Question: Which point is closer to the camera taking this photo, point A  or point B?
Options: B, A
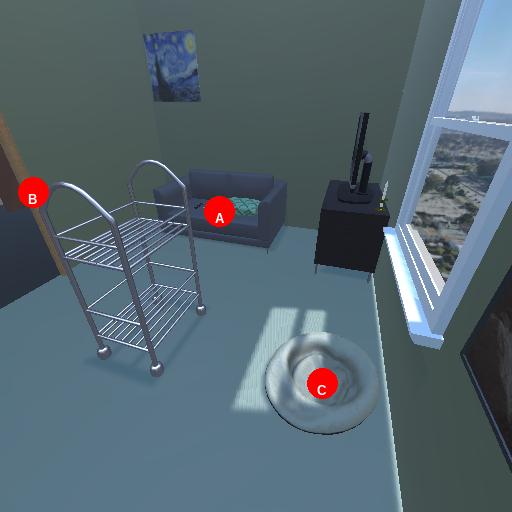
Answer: B